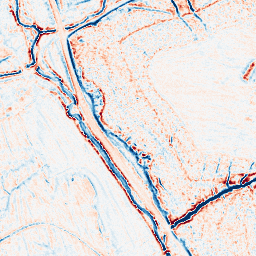
Category: edge_preserving
Decomposition family: bilateral
Decomposition parameters: d: 9
sigma_color: 75
sigma_space: 50
Upsampling method: regularized
Upsampling parameters: scale: 2
lambda_reg: 0.01
Upsampling scale: 2